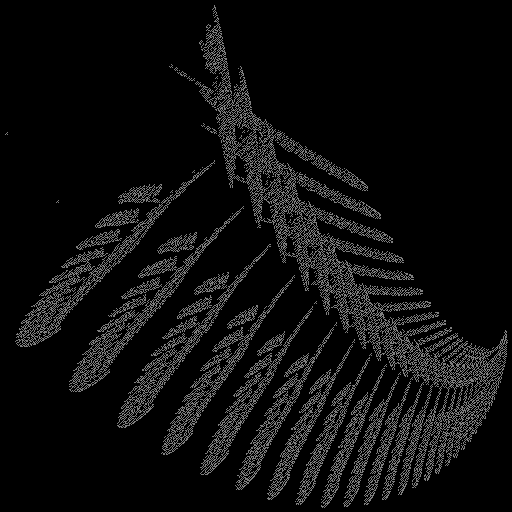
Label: newyorkfern